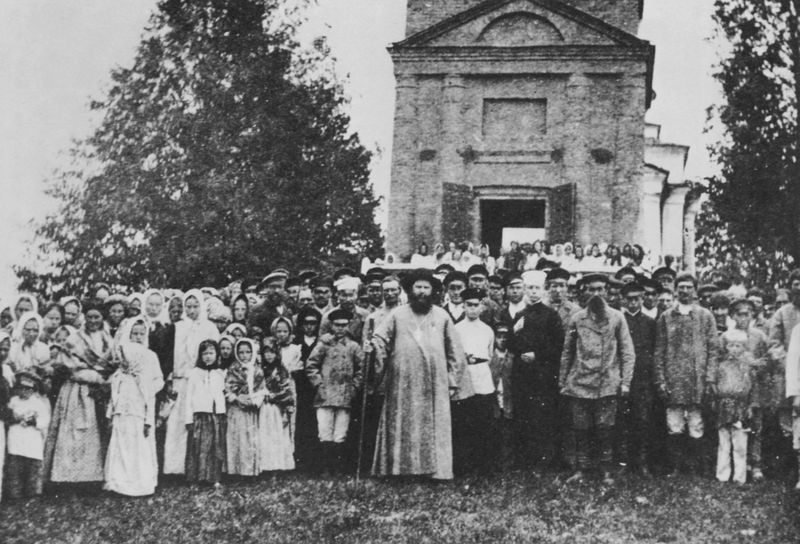
Titel: Der Dorfpope, der in der Regel Frau und Familie zu versorgen hatte
Künstler: Russischer Photograph
Standort: Helsinki
Institution: Suomen Kansallismuseo
Schlagwörter: baum, blätter, gruppe, himmel, laub, mann, weiß, bäume, frauen, menschen, frau, grau, hut, hüte, kleid, kleider, männer, schwarz, säule, säulen, gebäude, gras, haus, rasen, tuch, wiese, ansammlung, fest, gesellschaft, leute, versammlung, alt, anzüge, bart, bärte, feier, hemd, hose, jung, kappen, kleidung, mensch, stehen, stein, porträt, erde, halme, natur, weite, kirche, boden, gewand, familie, familienporträt, gewänder, kind, bauern, fensterläden, kinder, stock, turm, sommer, fassade, ort, schuhe, stab, hosen, russland, dorf, giebel, tag, baby, kopftuch, foto, fotografie, photographie, eingang, glaube, babys, draußen, schwarzweiß, stiefel, gruppenbild, menschenmenge, photo, tracht, kirchenschiff, feiertag, pope, pfarrer, gemeinde, kopftücher, pastor, priester, kapelle, prozession, fotographie, turban, hirte, schaafe, familien, aufnahme, bau, vollbärte, photografie, gruppenfoto, pilger, bürgermeister, orthodox, familienfoto, vorsteher, angerissen, kirchengemeinde, kommune, prof. umbach, umbach